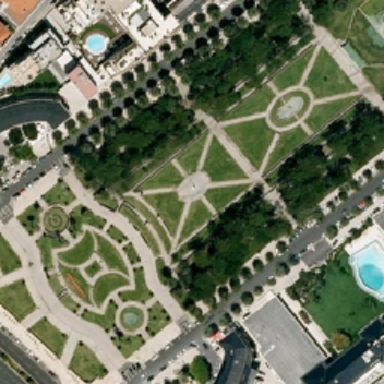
In the middle of the picture is the lawn surrounding the building .